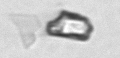
Label: detritus_transparent